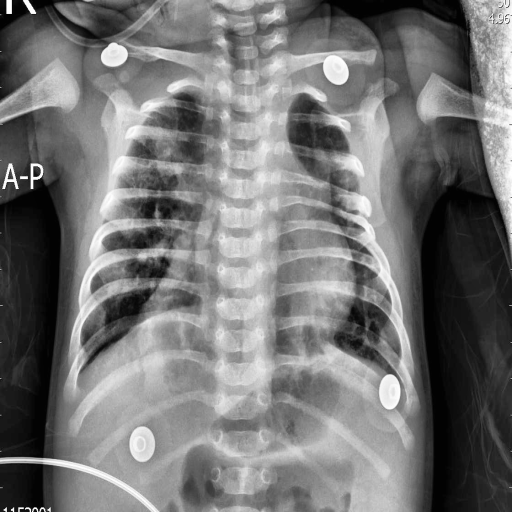
Finding: PNEUMONIA